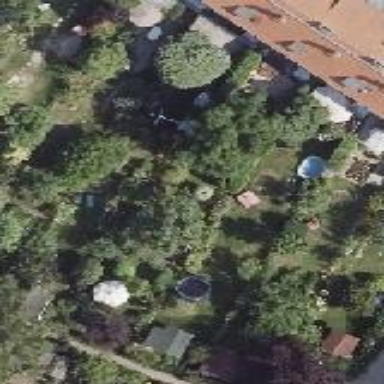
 designed for leisure activities on land."